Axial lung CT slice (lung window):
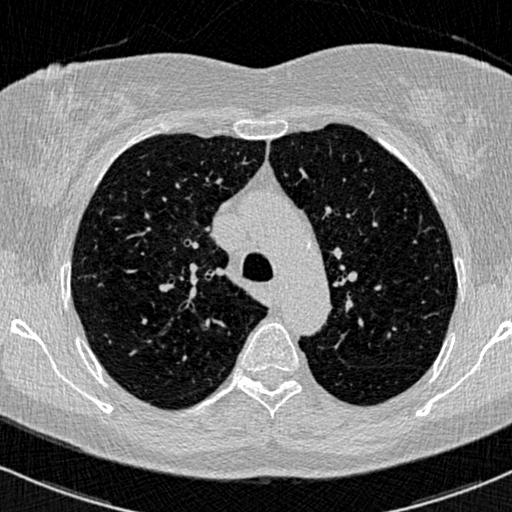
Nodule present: no